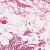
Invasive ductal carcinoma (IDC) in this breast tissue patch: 0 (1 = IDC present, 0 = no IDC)